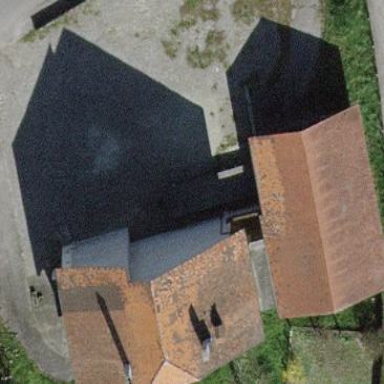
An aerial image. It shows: Gabled roof farm building.